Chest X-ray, PA view. Patient: 64 years old, sex M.
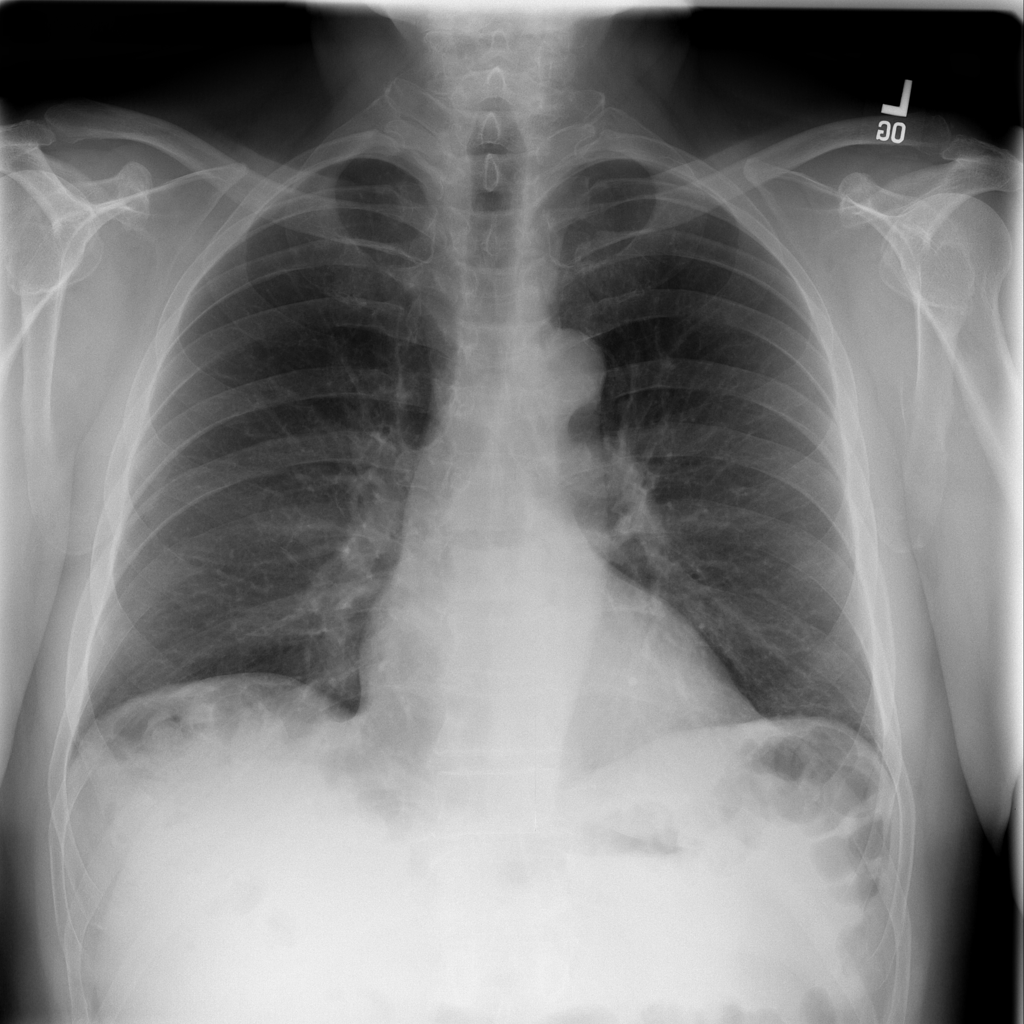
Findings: Infiltration